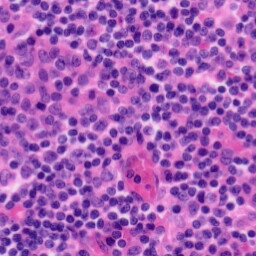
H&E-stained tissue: Tonsil